Question: I am trying to do a registration scene inside a game on iOS. what I have so far is this:

Since I couldn't manage to put UITextField inside the Scene that I have, I tried to put SKNodes that activate the keyboard on touch. It would be very useful if someone could help me to put UITextFields inside my game scene (because it would be easier to get a registration scene, and with less code, and also with native support for this).
My code so far is this:
'''
let nameForm:SKSpriteNode = SKSpriteNode(imageNamed: "RegistrationScene_TEST_textviews")
let usernameForm:SKSpriteNode = SKSpriteNode(imageNamed: "RegistrationScene_TEST_textviews")
let passwordForm:SKSpriteNode = SKSpriteNode(imageNamed: "RegistrationScene_TEST_textviews")
let passwordForm2:SKSpriteNode = SKSpriteNode(imageNamed: "RegistrationScene_TEST_textviews")
'''
And when someone touch any of these nodes it should be managed with a method like this:
'''
override func touchesBegan(touches: NSSet, withEvent event: UIEvent) {
let touch = touches.anyObject()! as UITouch
let location = touch.locationInView(self.view)
for touch:AnyObject in touches{
if CGRectContainsPoint(nameForm.frame, touch.locationInNode(self)){
//Function to display the keyboard
//Function that saves the keystroke
//Function to display a nameLabel with the saved keystroke
}
//same for the other Forms
//methods for the buttons (DONE)
}
}
'''
If there is any other way to achieve a text input into the game (to save game statistics or something useful for the gameplay) please let me know, any help would be very appreciated
EDIT:
According to Cristian Woerz, i made the following and this solved my problem.
'''
let txtField:UITextField!
txtField = UITextField(frame: CGRect(x: 0, y: 0, width: 200, height: 30));
self.view?.addSubview(txtField!)
'''
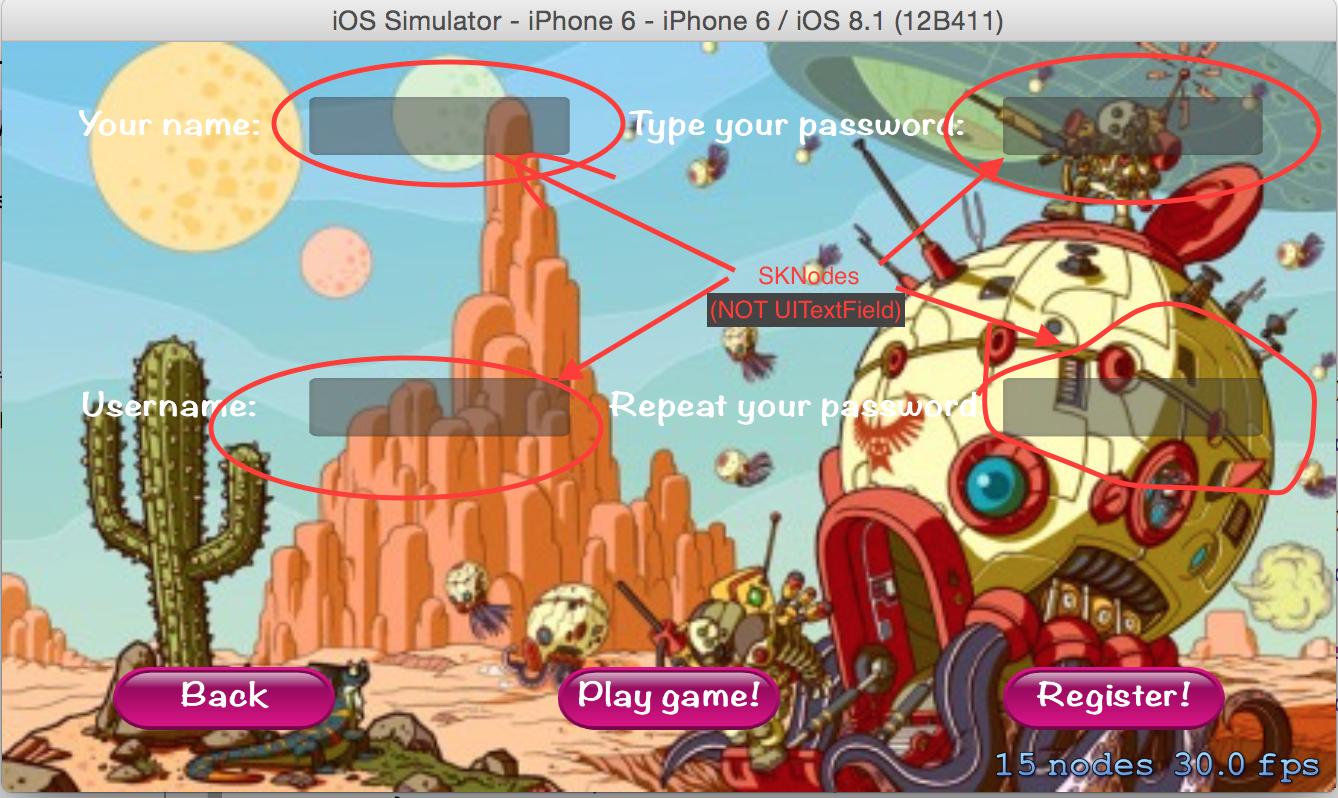
Answer: Normally, you shouldn't use UIKit-elements in a SpriteKit-game. But For this problem, you can use a UITextfield and add it to your view:
'''
var txtField: UITextField = UITextField(frame: CGRect(x: 0, y: 0, width: 200, height: 30));
self.view.addSubview(txtField)
'''
You could also make your 'UITextField' semi transparent by setting the background-color 'alpha' value to less then the default '1':
'''
txtField.backgroundColor = UIColor(red: 125/255, green: 125/250, blue: 125/250, alpha: 0.5)
'''